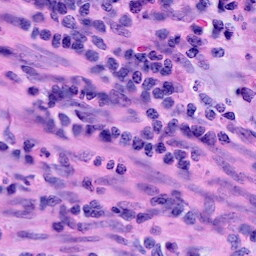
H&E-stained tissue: Cervix